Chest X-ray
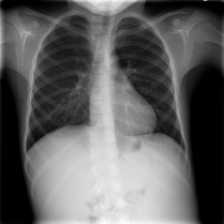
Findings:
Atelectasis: negative
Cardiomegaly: negative
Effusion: negative
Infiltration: negative
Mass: negative
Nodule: negative
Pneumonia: negative
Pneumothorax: negative
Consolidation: negative
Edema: negative
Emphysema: negative
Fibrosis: negative
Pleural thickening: negative
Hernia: negative